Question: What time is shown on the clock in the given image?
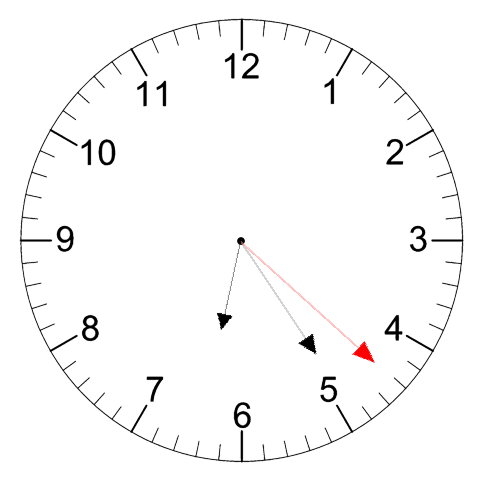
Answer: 06:24:22